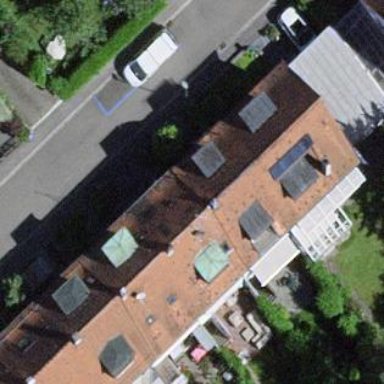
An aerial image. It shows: Terrace building.